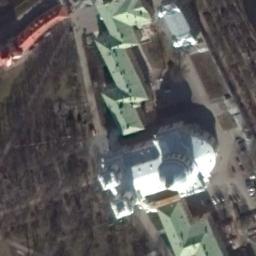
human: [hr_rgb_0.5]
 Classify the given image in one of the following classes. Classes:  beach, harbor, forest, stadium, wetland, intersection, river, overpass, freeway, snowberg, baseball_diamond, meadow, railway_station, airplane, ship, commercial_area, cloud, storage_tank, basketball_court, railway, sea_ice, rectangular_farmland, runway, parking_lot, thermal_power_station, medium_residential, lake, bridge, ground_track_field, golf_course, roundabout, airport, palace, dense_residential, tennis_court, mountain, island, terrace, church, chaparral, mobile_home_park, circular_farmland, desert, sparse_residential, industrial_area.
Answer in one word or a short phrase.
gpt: church